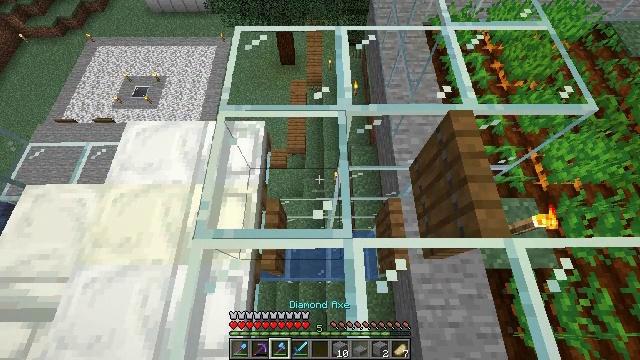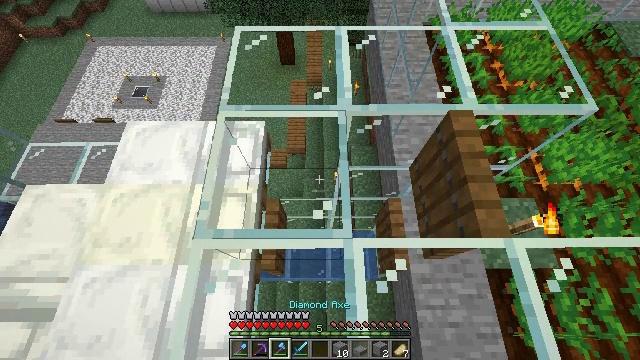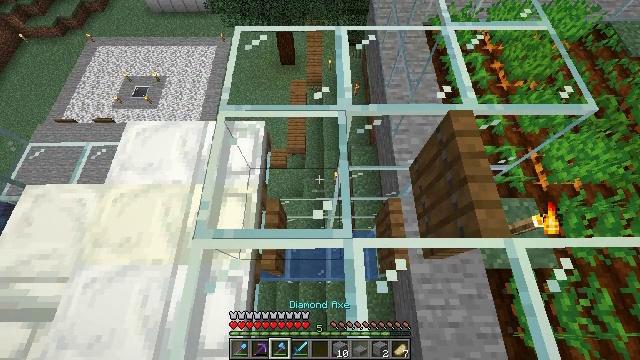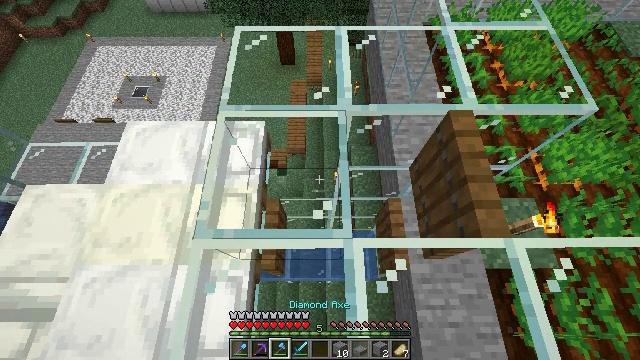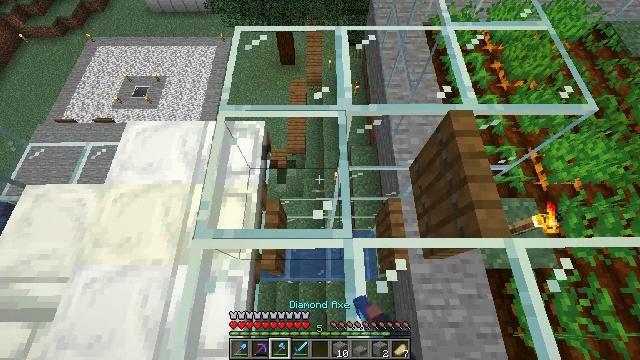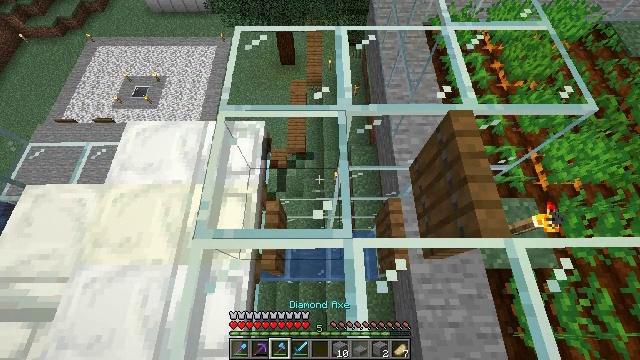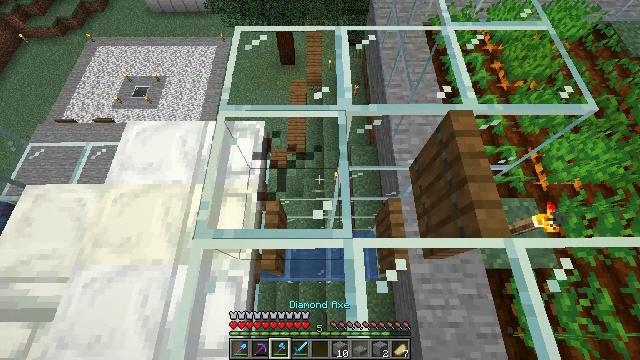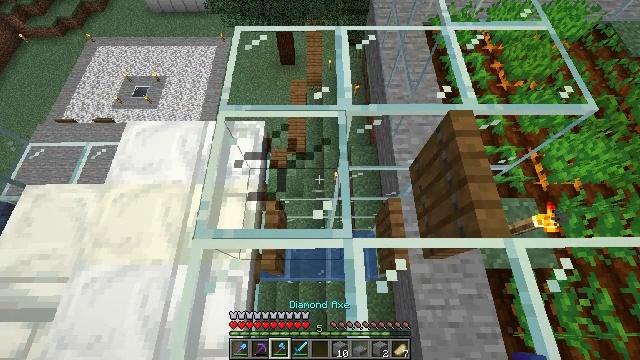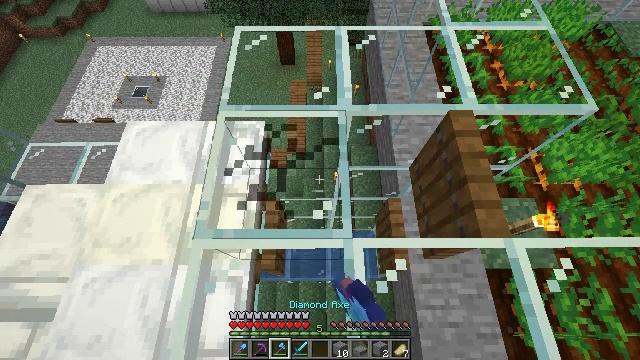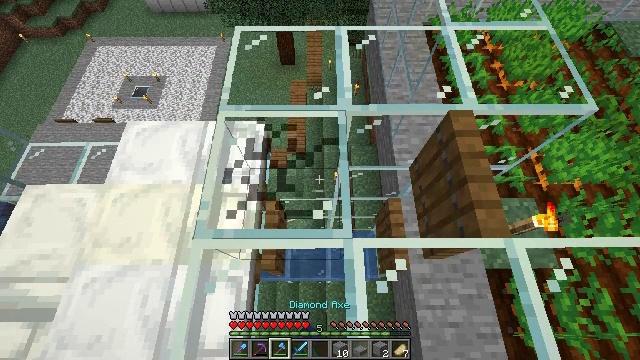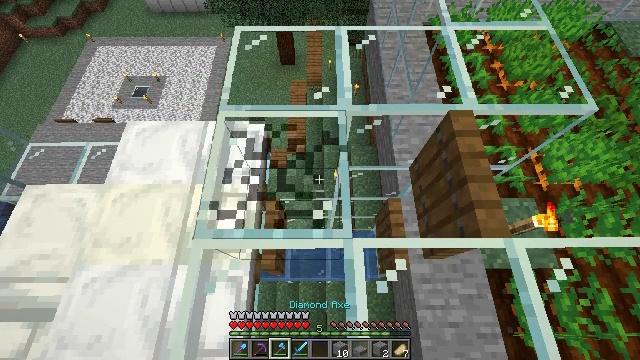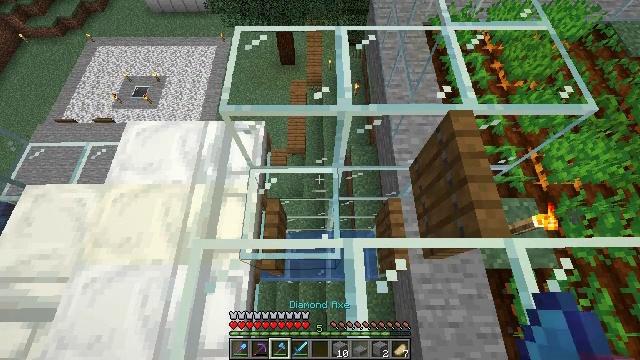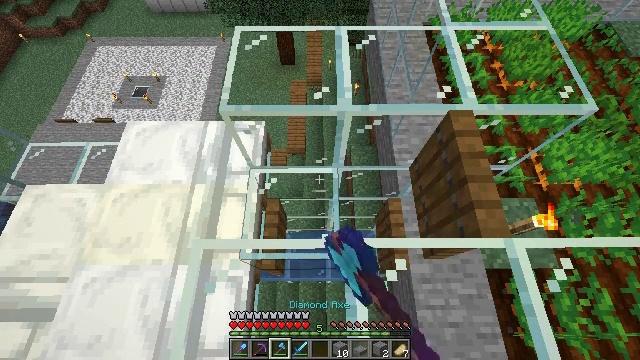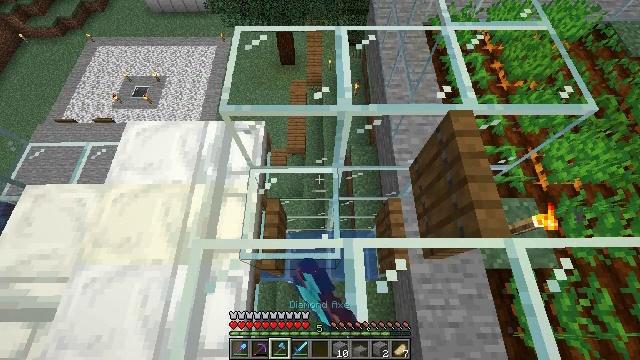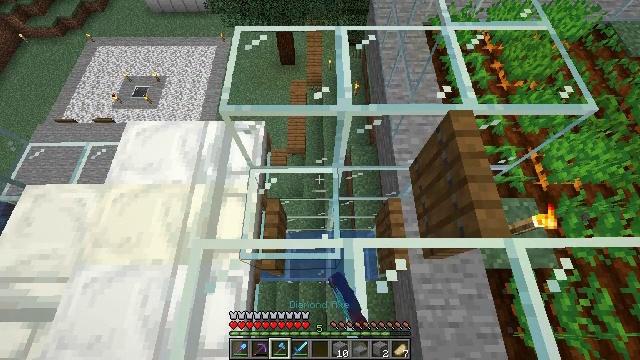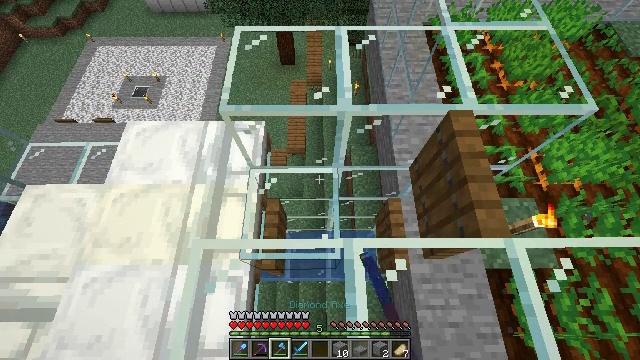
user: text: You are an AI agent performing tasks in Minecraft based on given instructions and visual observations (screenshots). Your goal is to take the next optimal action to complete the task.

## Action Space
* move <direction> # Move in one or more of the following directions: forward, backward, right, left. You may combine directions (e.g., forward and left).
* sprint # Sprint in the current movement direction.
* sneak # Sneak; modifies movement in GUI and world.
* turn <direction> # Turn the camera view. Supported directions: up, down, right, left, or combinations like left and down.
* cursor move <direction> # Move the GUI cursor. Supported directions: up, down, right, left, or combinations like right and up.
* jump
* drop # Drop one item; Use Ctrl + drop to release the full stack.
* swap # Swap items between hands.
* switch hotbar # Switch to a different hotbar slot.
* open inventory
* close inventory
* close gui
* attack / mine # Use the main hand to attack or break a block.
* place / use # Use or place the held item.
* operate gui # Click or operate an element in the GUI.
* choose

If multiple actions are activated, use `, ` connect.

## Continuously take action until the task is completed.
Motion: motion action
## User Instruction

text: Break the glass block.
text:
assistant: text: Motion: no_op
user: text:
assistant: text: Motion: no_op
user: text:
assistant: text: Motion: attack / mine
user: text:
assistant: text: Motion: attack / mine
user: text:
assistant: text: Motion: attack / mine
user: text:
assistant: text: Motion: attack / mine
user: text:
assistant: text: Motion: attack / mine
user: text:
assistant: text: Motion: attack / mine
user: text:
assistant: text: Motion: attack / mine
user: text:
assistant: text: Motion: attack / mine
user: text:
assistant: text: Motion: attack / mine
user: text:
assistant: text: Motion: no_op
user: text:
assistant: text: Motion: no_op
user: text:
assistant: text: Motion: no_op
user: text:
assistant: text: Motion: no_op
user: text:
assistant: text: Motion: no_op
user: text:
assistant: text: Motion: attack / mine
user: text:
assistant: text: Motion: attack / mine
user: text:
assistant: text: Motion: attack / mine
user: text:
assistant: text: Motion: no_op
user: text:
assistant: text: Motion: no_op
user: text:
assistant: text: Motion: no_op
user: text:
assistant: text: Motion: no_op
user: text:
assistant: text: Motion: no_op
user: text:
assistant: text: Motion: no_op
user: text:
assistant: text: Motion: no_op
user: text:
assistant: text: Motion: no_op
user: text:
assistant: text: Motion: no_op
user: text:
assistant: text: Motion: no_op
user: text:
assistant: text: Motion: no_op